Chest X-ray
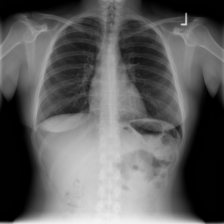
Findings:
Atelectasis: negative
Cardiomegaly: negative
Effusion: negative
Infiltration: negative
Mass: negative
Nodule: negative
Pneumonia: negative
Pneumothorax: negative
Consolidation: negative
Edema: negative
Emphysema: negative
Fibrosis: negative
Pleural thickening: negative
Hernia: negative